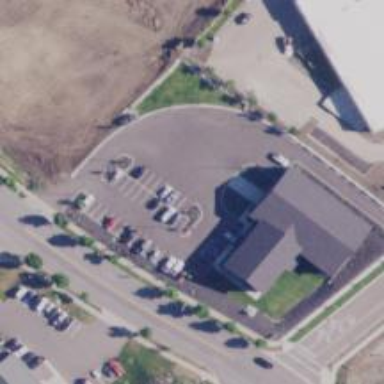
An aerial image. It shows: Commercial building.